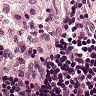
Metastatic tissue present: no